Interaction volume radius: 10 \u00c5
Interaction volume height: 40 \u00c5
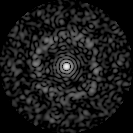
Disorder parameter: 0.8325